Question: I want to call that number when I click on it, and an email should be send to that email on click on the email address I have given in my application,
here is my code,
'''
tvcontactphone.setOnClickListener(new OnClickListener() {
@Override
public void onClick(View arg0) {
// TODO Auto-generated method stub
}
});
tvcontactemail.setOnClickListener(new OnClickListener() {
@Override
public void onClick(View v) {
// TODO Auto-generated method stub
}
});
'''
Now What should I write in this two method to perform the action?
this my image of application,

when I click on red link it should move to the email and when I click on the phone number in white colour that number should be call or it should move to the phone call application, same should be done in email.
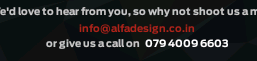
Answer: For both you should use intents, like here:
For mail, look here:
<URL>
one of the answers is this, that works for my needs:
'''
Intent emailIntent = new Intent(Intent.ACTION_SENDTO, Uri.fromParts(
"mailto","abc@gmail.com", null));
emailIntent.putExtra(Intent.EXTRA_SUBJECT, "EXTRA_SUBJECT");
startActivity(Intent.createChooser(emailIntent, "Send email..."));
'''
For calls, look here:
<URL>
one of the answers is this, that works for my needs:
'''
Intent dial = new Intent();
dial.setAction("android.intent.action.DIAL");
dial.setData(Uri.parse("tel:"));
startActivity(dial);
'''
.. you shouldn't start a call directly from the app, its better to make an intent, which calls the dialer, and takes the phone number with it ;-)